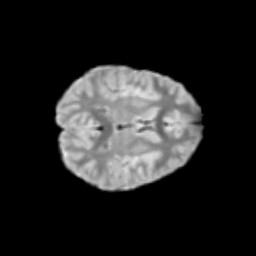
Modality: T2w
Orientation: axial
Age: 11
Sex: female
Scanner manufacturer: siemens
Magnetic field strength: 3 T
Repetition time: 3.8 s
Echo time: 0.07 s